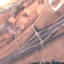
Land use / land cover: Highway